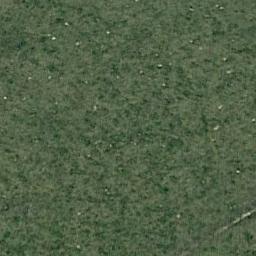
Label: meadow